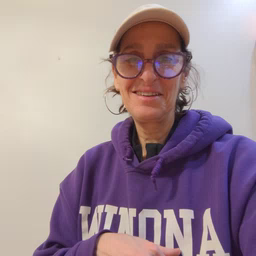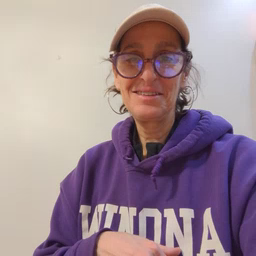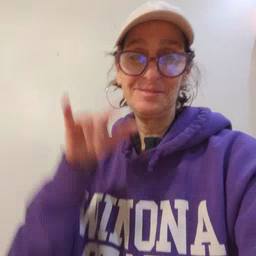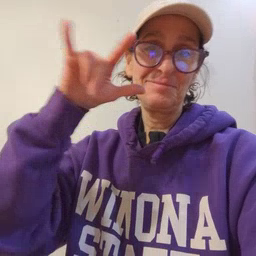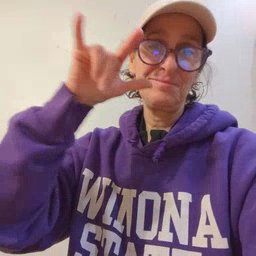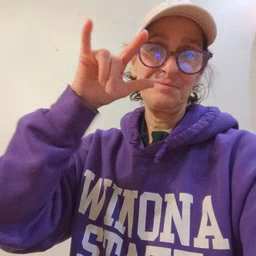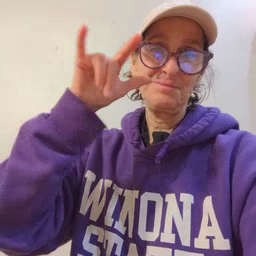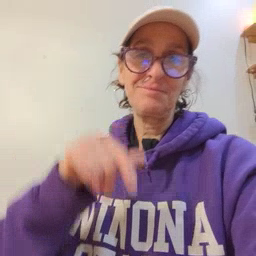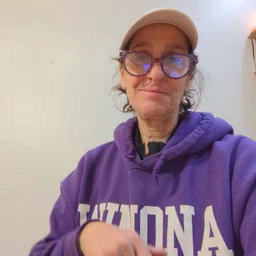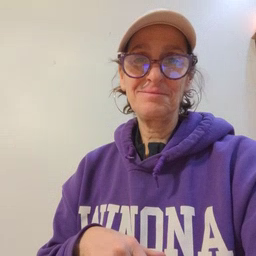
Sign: airplane